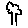
Label: tree